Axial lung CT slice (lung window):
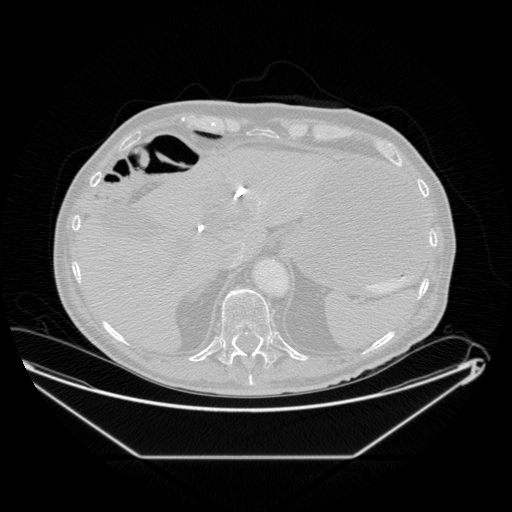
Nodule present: no